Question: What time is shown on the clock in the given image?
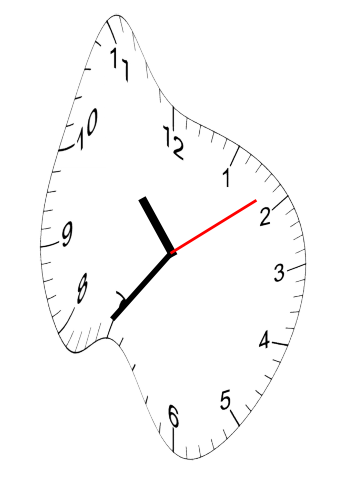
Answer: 10:36:09